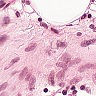
Metastatic tissue present: no